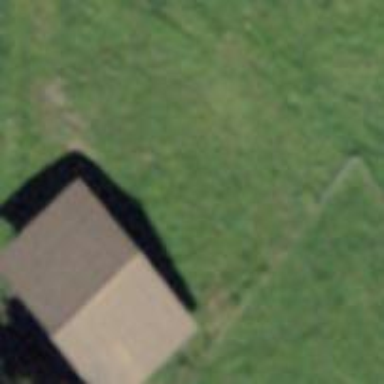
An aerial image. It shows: Barn.